Question: I'm trying to create an array that holds a marker on every 10th row, every 50th row and every 100th row. But my current code I've shown below is just marking every row after "count" = 10 as 10. Can anyone see what I'm doing wrong?
'''
<?php
function randomString($length = 15) {
$rs = "";
$char = array_merge(range('A','Z'), range('a','z'), range('0','9'));
$max = count($char) - 1;
for ($i = 0; $i < $length; $i++) {
$rand = mt_rand(0, $max);
$rs .= $char[$rand];
}
return $rs;
}
$i = 0;
$times_to_run = 100;
$prize='';
$counter = 0;
// $array = array();
while ($i++ < $times_to_run)
{
$counter++;
if ($counter % 10 == 0) {
$prize='10';
}
elseif ($counter % 50 == 0) {
$prize='50';
}
elseif ($counter % 100 == 0) {
$prize='100';
} else {$prize=='';}
$array[] = array(
'count' => $i,
'code1' => randomString(),
'prize' => $prize
);
}
// var_dump($array);
echo"<table>";
$codes = $array;
foreach ($codes as $code){
echo'<tr>';
echo'<td>'. $code['count']."</td>";
echo'<td>'. $code['code1']."</td>";
echo'<td>'. $code['prize']."</td>";
echo'<tr>';
}
echo"<table>";
?>
'''
so.. when "count" is 10, "prize" should be 10. Prize should then be empty until "count" = 20 and so on until "count" reaches 50 - "prize" should show 50. At the moment it is just doing what is shown in the image:

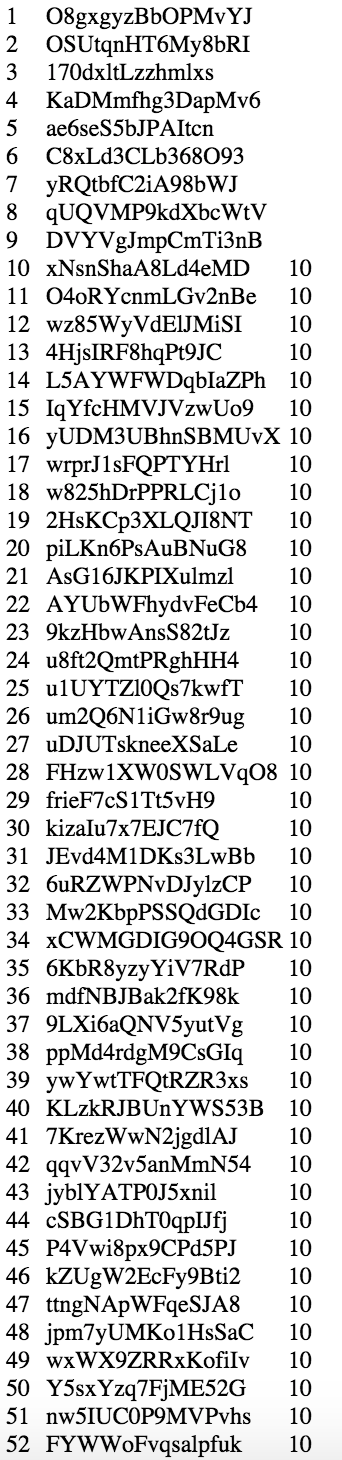
Answer: replace your while loop
'''
for($i=1;$i<=$times_to_run;$i++){
if($i == '10' || $i == '50' || $i == '100'){
$prize=$i;
}else{
$prize='';
}
$array[] = array(
'count' => $i,
'code1' => randomString(),
'prize' => $prize
);
}
echo "<pre>";print_r($array);
'''